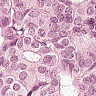
Metastatic tissue present: yes